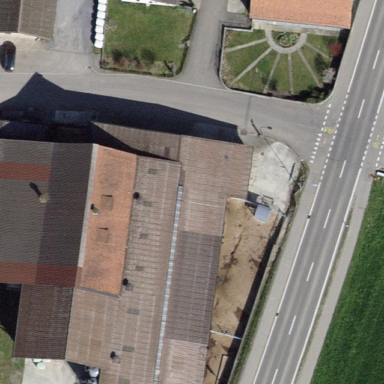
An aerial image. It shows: Stable building.